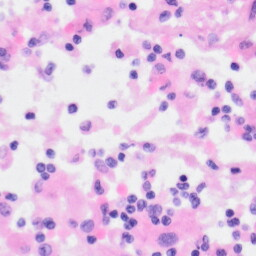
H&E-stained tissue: Kidney